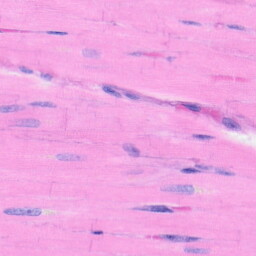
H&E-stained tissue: Heart